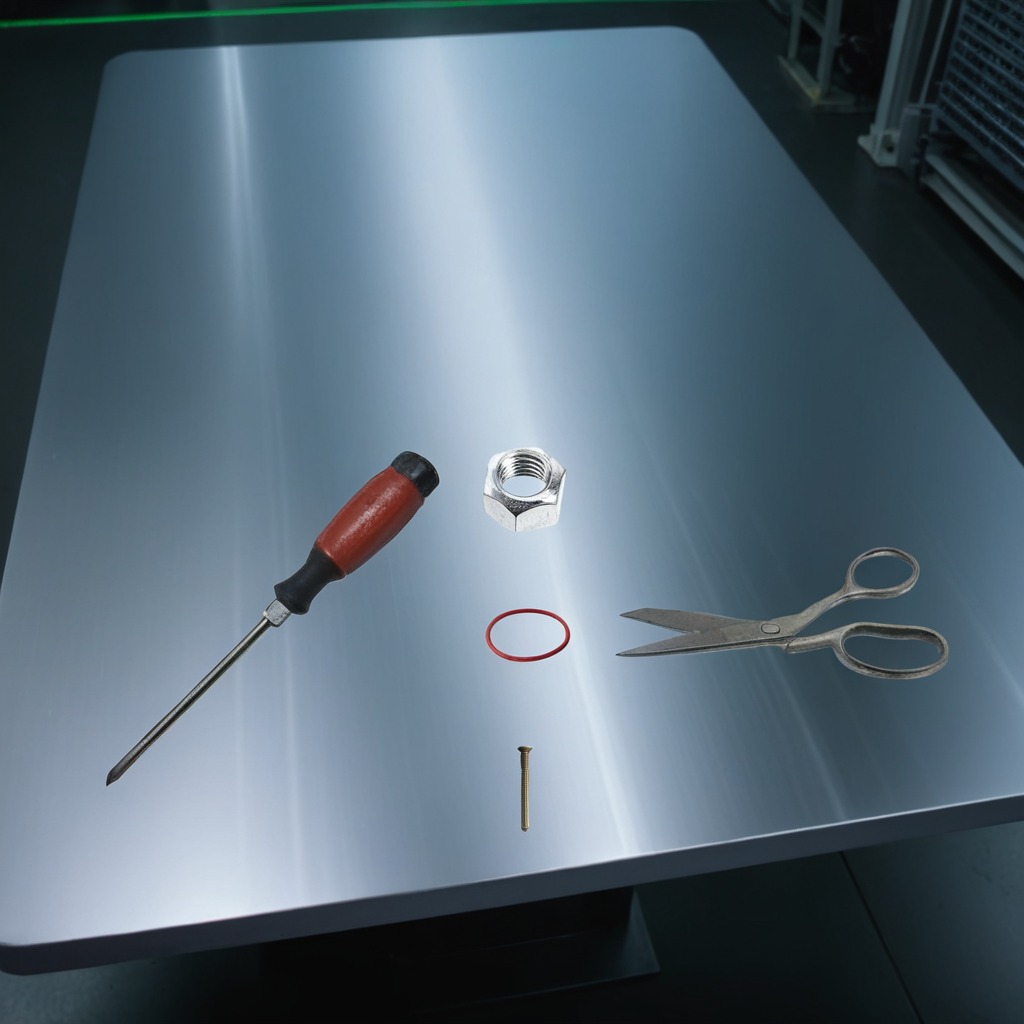
A rubber Oring, an iron nail, a screwdriver, a metal nut, and a pair of scissors are lying on a metal table in a machine shop under fluorescent lights.